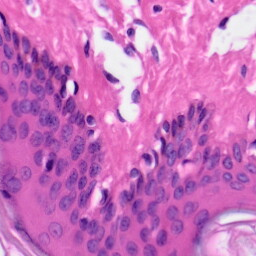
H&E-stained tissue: Skin